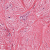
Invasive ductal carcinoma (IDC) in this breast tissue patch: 0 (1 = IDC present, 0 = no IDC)